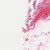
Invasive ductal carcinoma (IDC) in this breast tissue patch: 0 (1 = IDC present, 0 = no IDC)